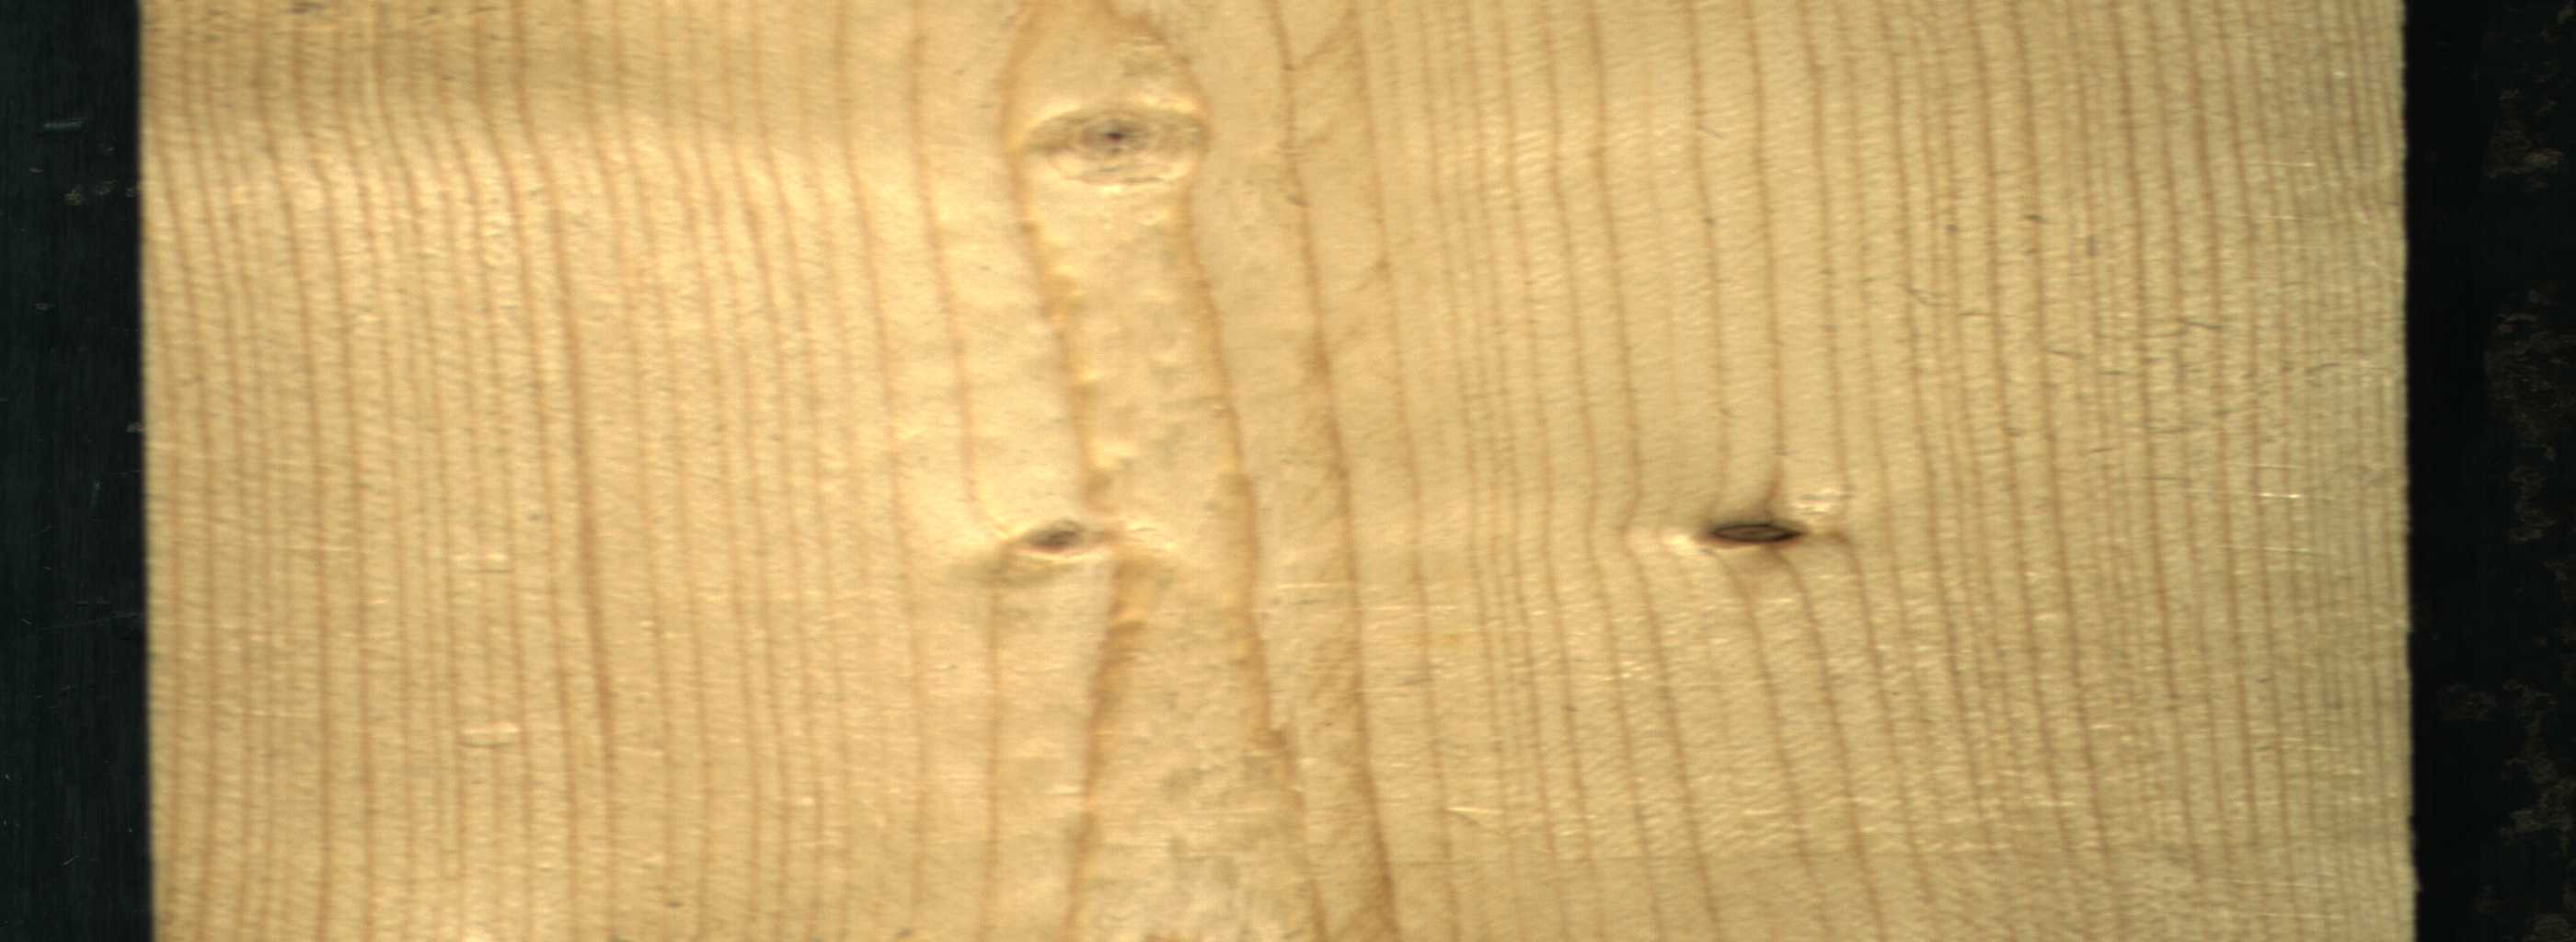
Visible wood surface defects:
Live_Knot
Live_Knot
Live_Knot